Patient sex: F
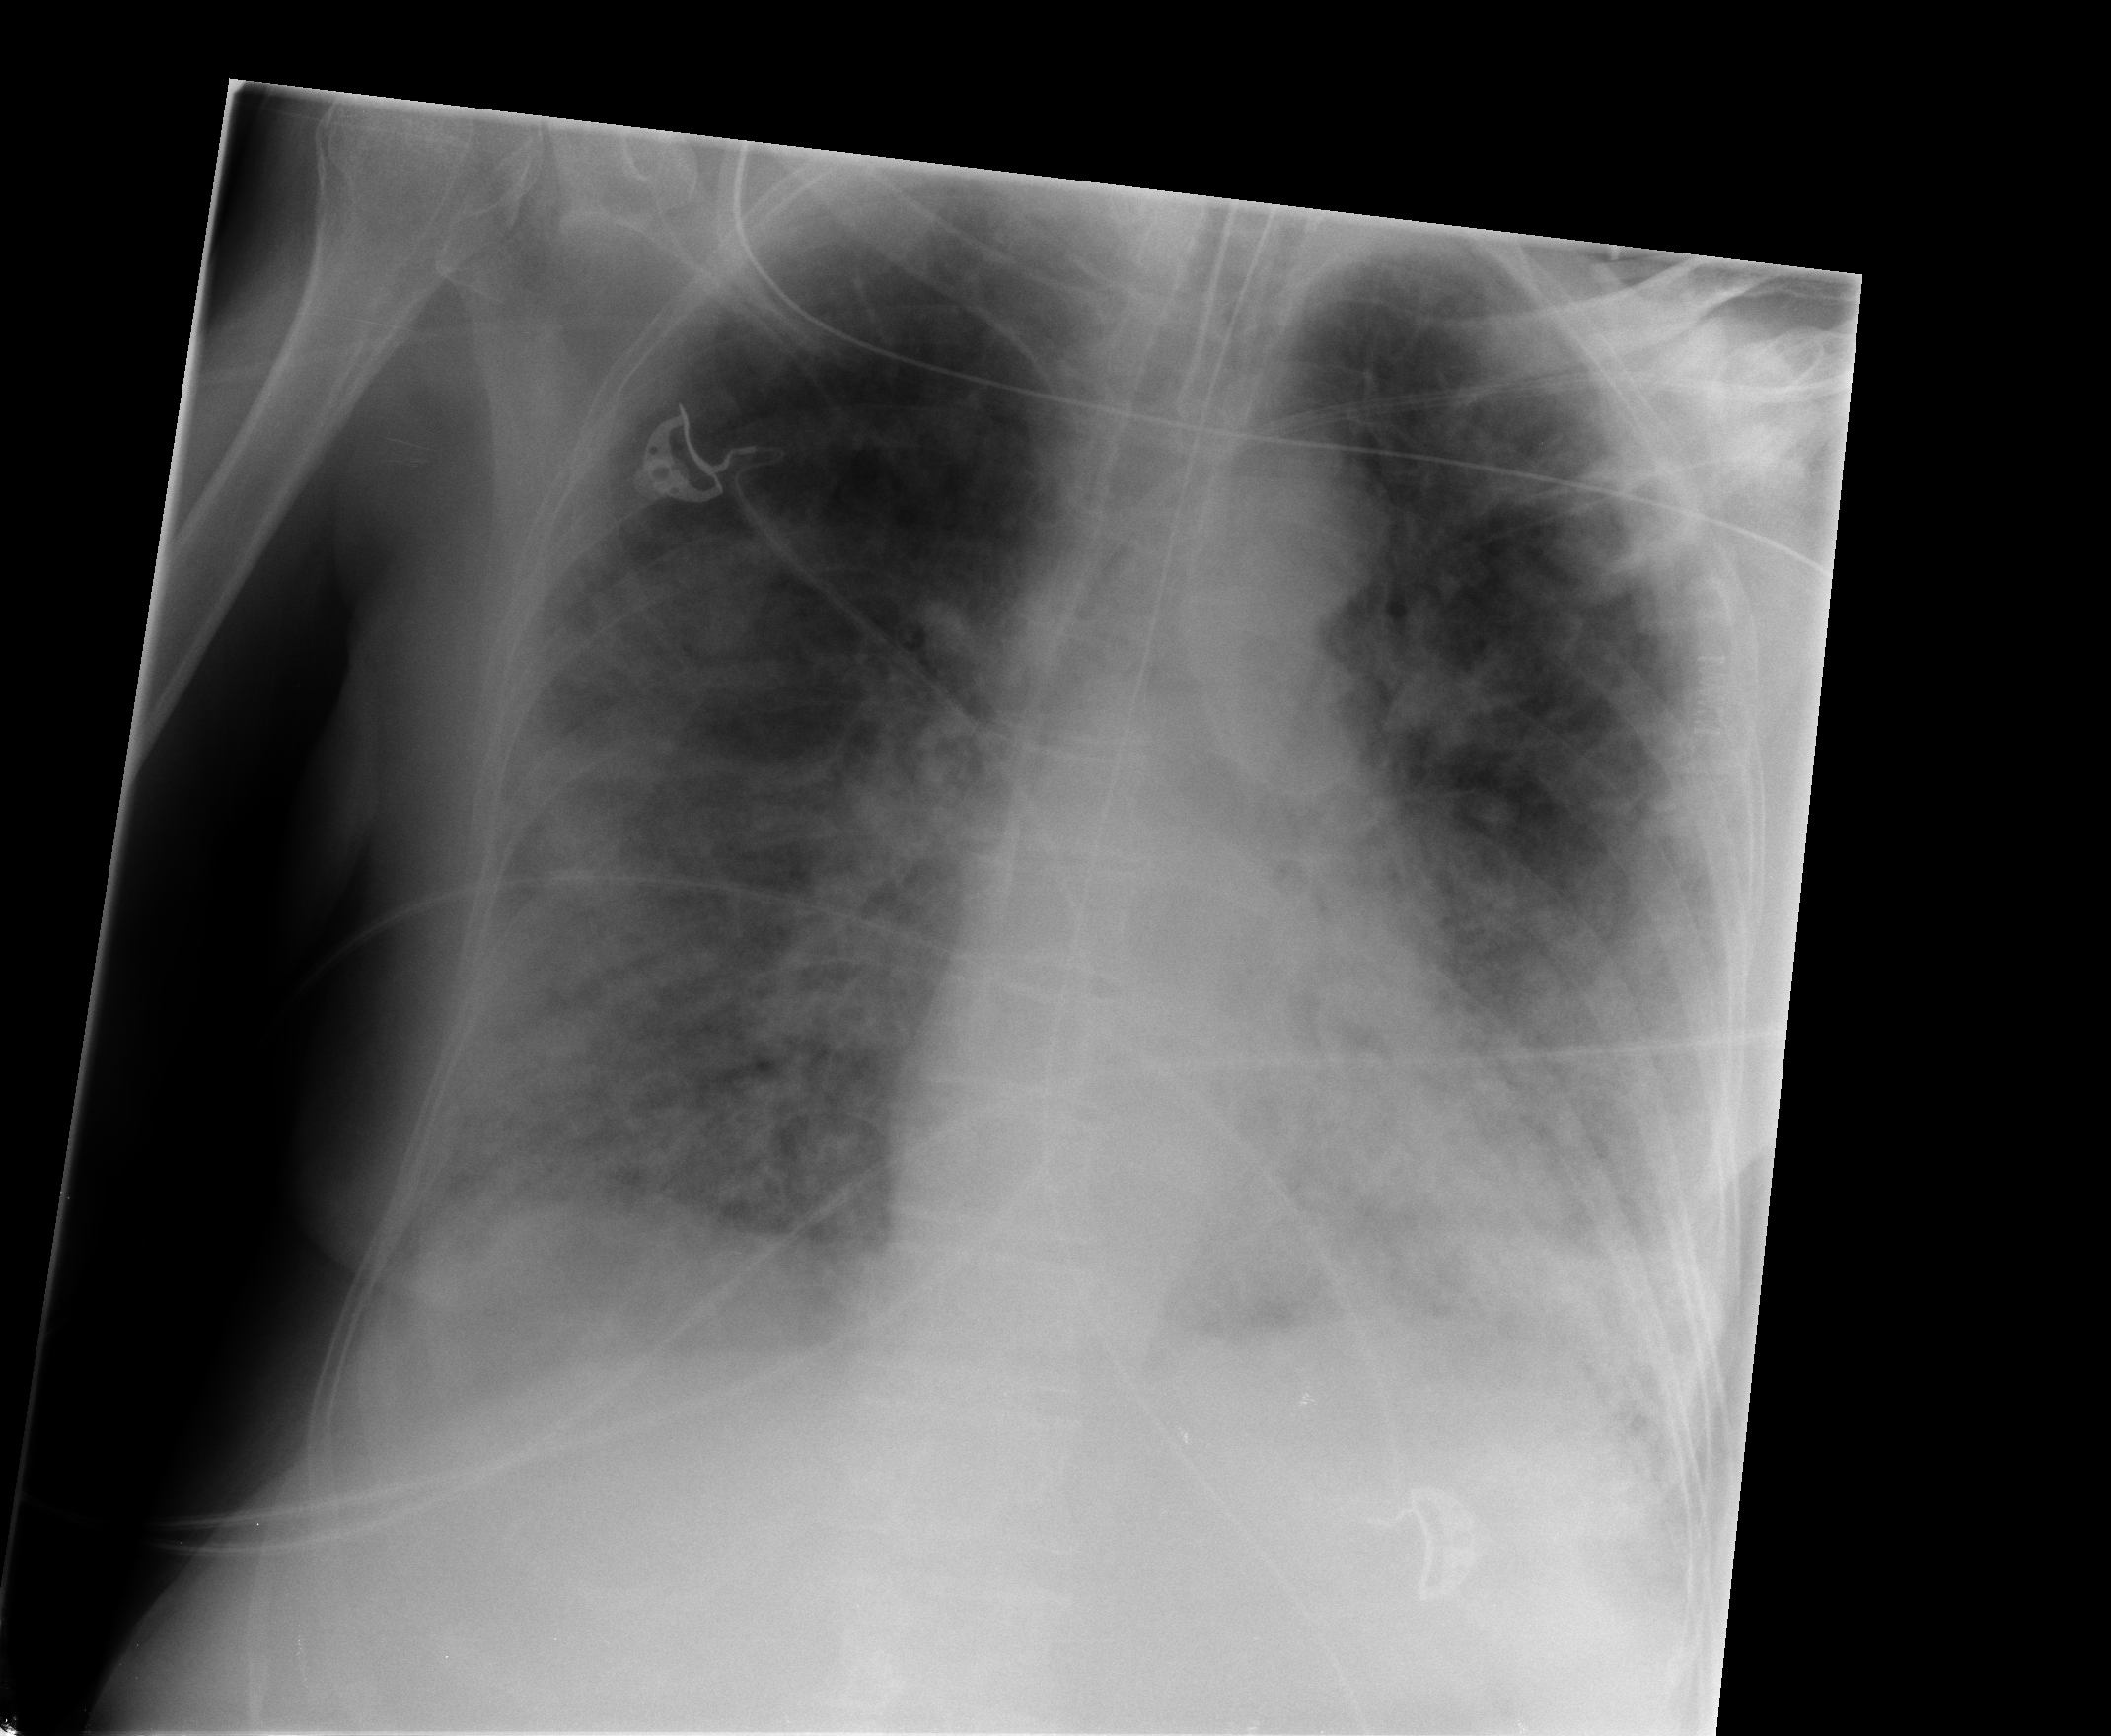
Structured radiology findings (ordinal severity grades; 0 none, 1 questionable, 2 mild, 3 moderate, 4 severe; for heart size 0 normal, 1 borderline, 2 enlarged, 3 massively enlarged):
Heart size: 0
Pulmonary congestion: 2
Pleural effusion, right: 1
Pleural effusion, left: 1
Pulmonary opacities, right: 3
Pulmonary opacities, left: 3
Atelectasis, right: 2
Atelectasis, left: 2